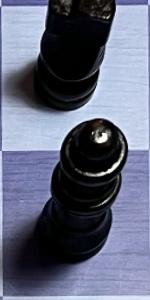
Label: Queen_Black